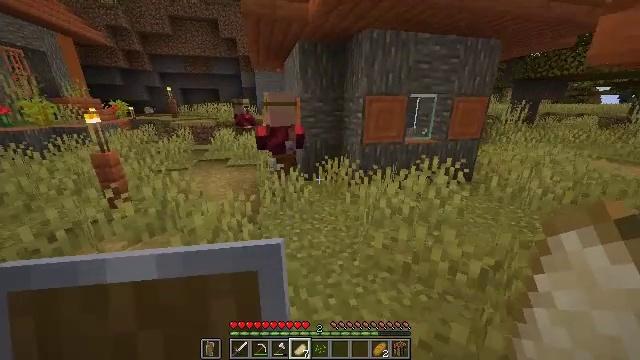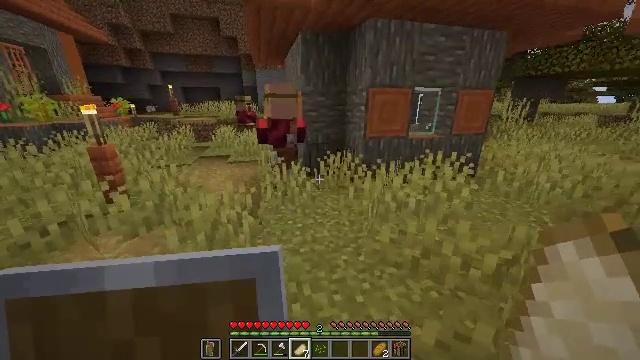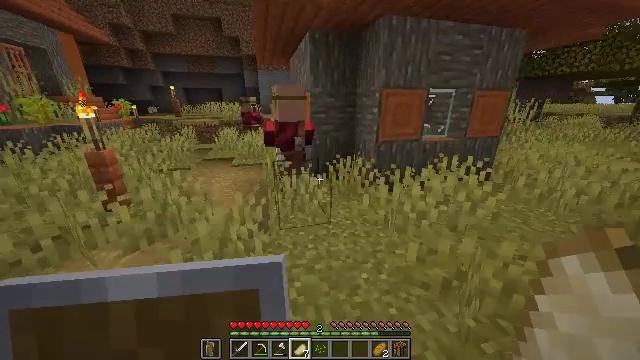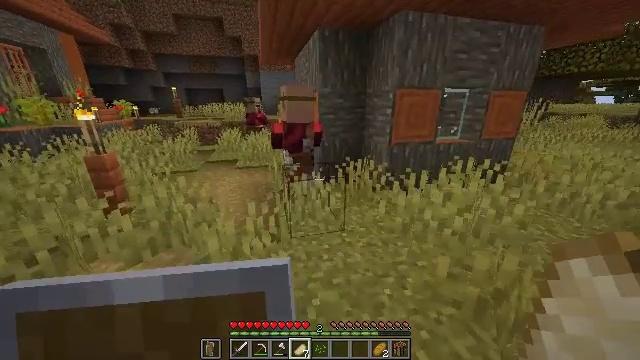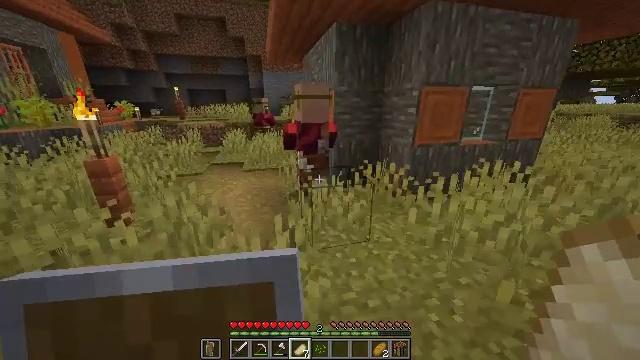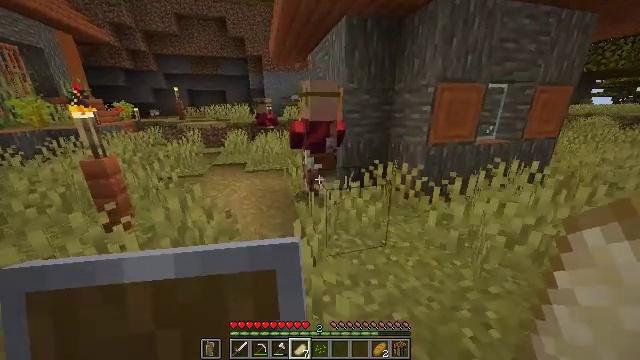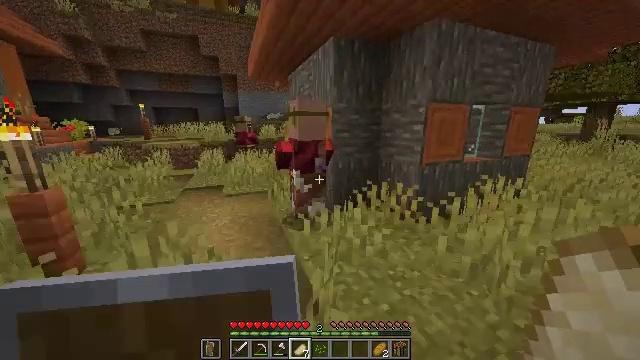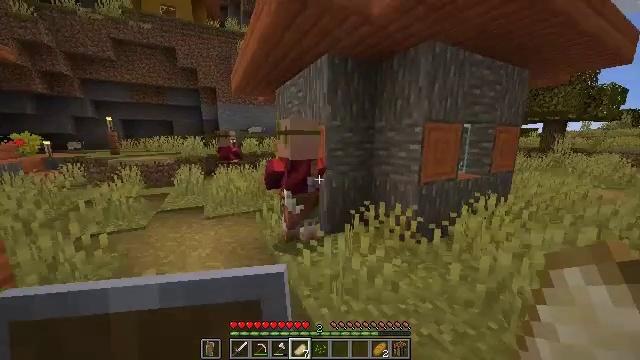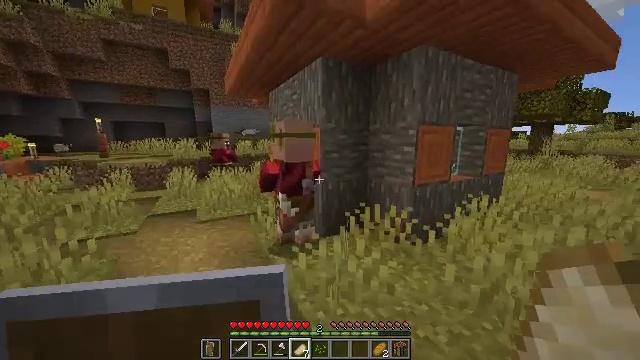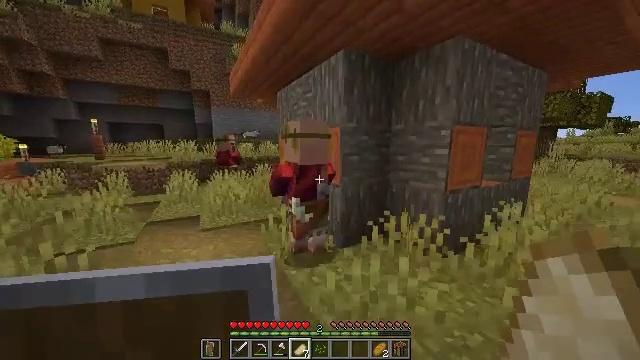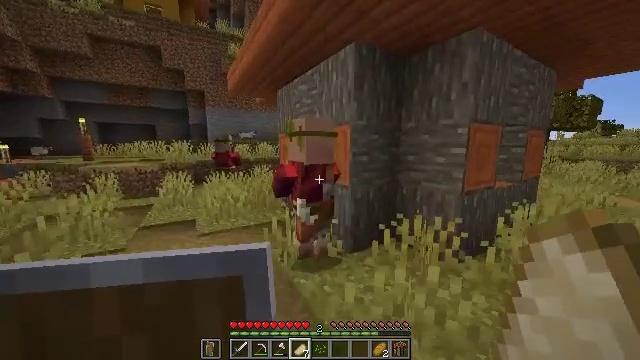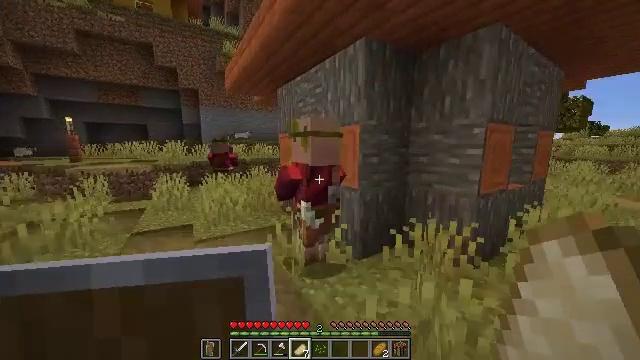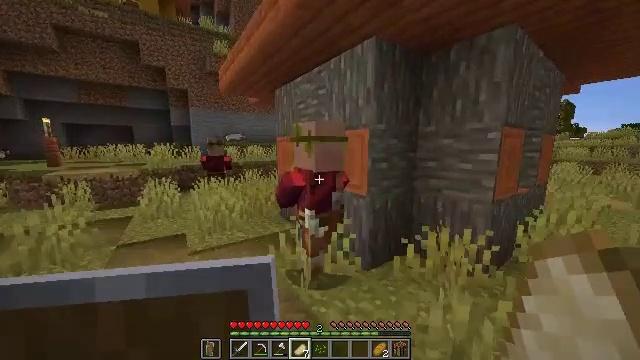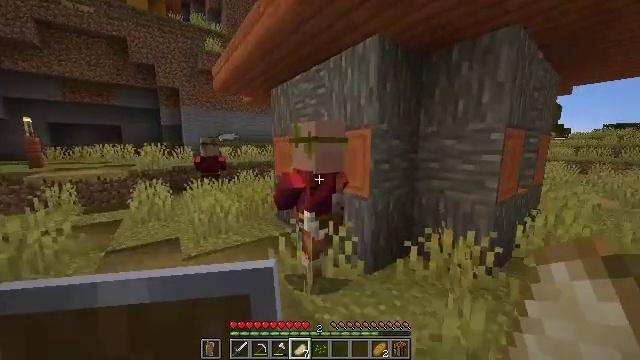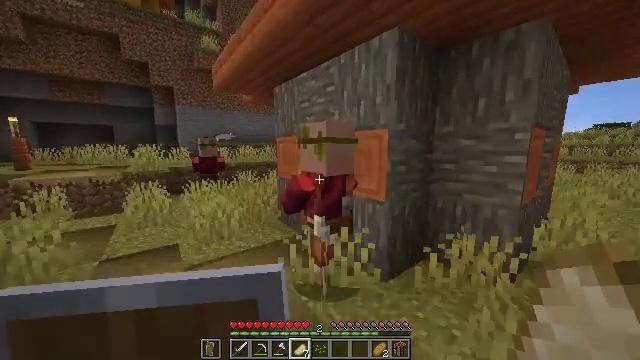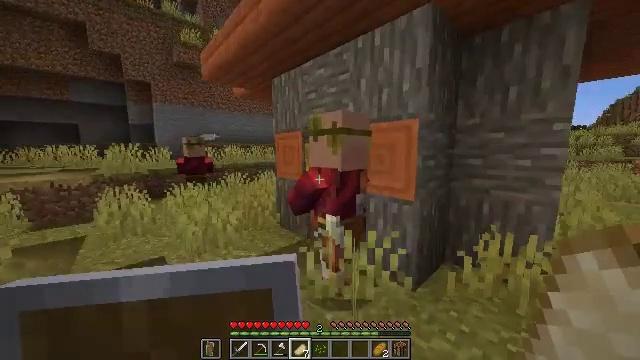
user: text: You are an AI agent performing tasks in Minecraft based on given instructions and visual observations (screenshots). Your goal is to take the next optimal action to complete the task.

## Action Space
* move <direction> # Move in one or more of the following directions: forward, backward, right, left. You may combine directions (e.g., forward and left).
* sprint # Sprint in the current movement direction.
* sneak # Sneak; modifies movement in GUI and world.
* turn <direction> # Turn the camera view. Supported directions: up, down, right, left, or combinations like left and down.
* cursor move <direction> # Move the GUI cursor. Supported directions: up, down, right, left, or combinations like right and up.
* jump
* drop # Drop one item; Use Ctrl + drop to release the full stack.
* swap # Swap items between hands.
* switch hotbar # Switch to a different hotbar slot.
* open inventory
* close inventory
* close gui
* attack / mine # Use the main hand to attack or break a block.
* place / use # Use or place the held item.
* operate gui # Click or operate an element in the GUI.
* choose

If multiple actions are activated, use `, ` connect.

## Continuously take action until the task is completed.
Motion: motion action
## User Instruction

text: Break the bookshelf for books.
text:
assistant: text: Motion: move forward and move left
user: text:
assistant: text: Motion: move forward and move left
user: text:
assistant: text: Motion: move forward and move left
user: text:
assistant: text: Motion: move forward and move left
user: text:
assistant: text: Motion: move forward and move left
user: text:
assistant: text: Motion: move forward and move left, turn right and up
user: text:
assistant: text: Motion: move forward and move left, turn right and up
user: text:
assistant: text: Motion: move forward and move left, turn right
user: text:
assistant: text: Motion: move forward and move left
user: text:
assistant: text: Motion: move forward and move left, turn right
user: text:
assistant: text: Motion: move forward and move left, turn right
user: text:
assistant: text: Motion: move forward and move left, turn right
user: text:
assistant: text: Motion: move forward and move left, turn right
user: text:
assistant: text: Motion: move forward and move left, turn right
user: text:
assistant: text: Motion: move forward and move left, turn right
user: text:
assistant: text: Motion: move forward and move left, turn right
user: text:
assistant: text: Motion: move forward and move left, turn right
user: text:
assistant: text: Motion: move forward and move left, turn right
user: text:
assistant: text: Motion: move forward and move left, turn right
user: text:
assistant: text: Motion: move forward and move left, turn right
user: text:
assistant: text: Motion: move forward, turn right
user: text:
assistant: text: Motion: move forward, turn right
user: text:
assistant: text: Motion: turn right
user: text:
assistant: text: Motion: turn right
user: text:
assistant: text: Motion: no_op
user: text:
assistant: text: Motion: turn right
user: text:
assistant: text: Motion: turn right
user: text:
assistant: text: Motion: turn right
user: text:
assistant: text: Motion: turn right
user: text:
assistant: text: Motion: no_op